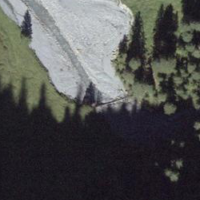
EUNIS habitat code: 44
Species observed at this site:
Melitaea diamina